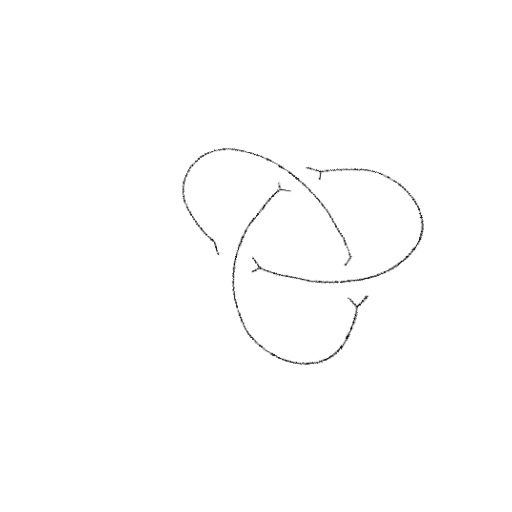
Crossing number: 3